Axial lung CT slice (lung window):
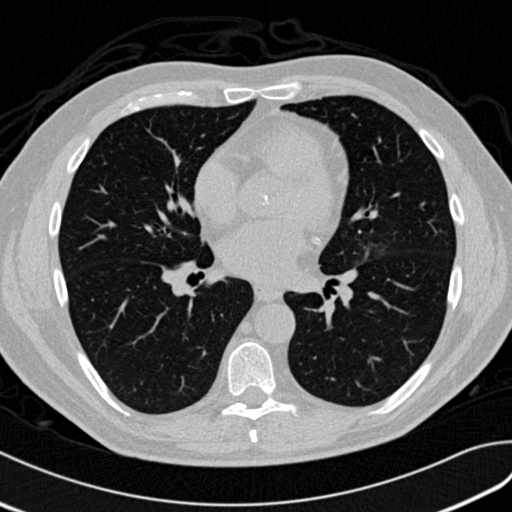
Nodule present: no